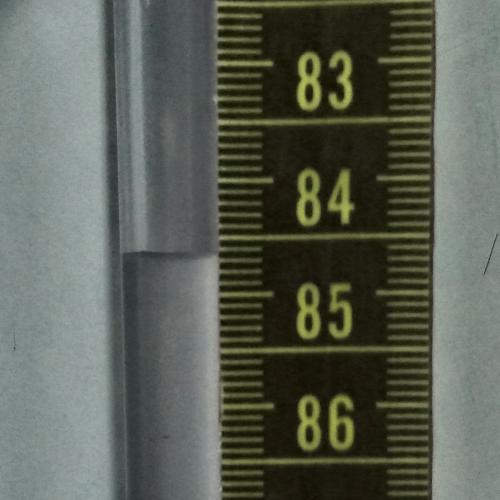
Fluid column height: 84.7 cm